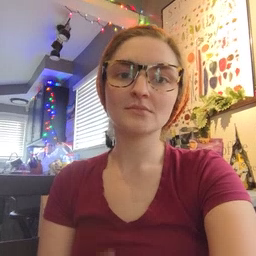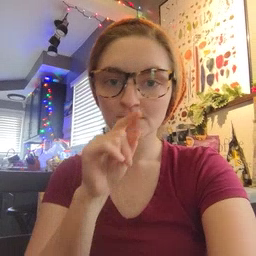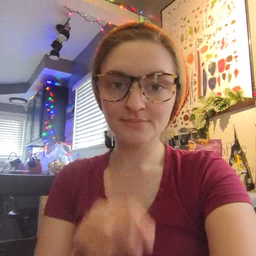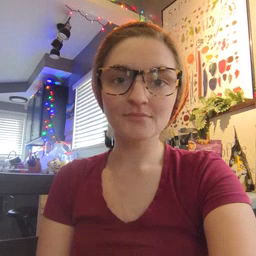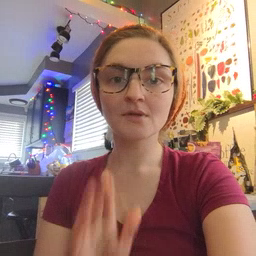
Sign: hen